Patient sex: M
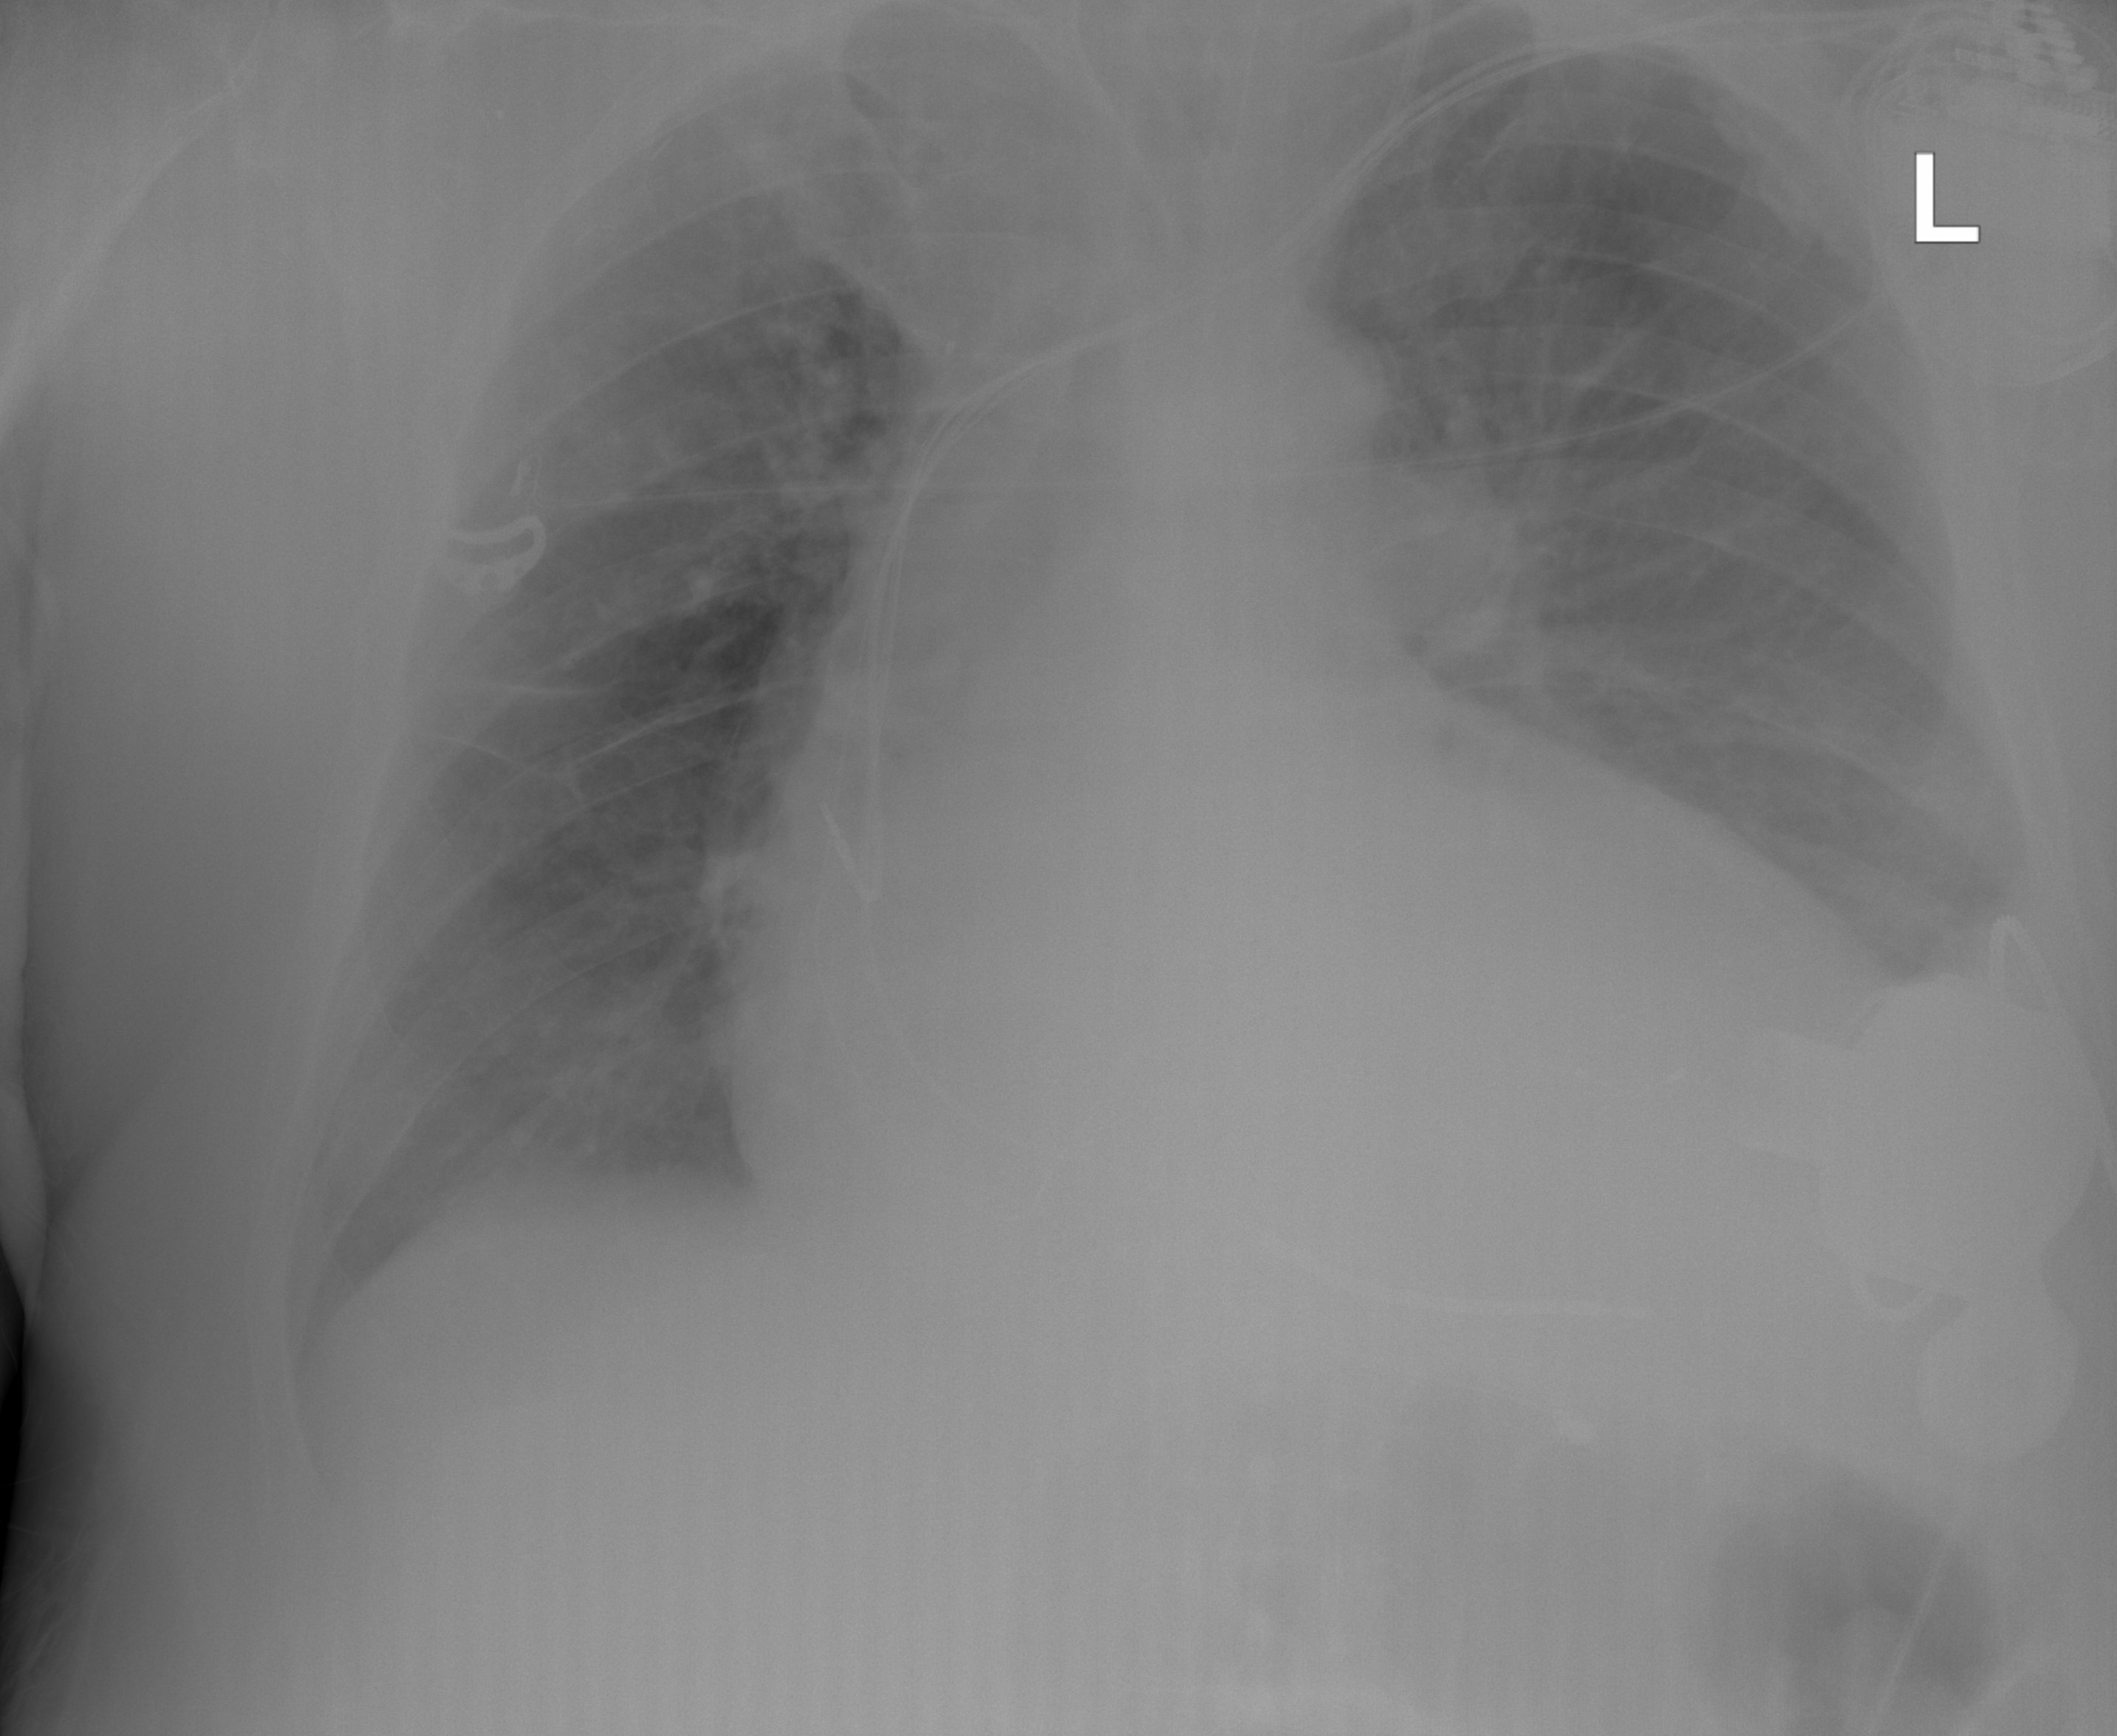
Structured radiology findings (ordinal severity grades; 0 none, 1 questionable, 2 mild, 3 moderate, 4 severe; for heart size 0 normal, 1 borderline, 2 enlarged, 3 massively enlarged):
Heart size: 3
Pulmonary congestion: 1
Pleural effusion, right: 1
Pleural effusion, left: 2
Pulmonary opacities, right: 0
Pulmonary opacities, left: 0
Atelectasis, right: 1
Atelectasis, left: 2